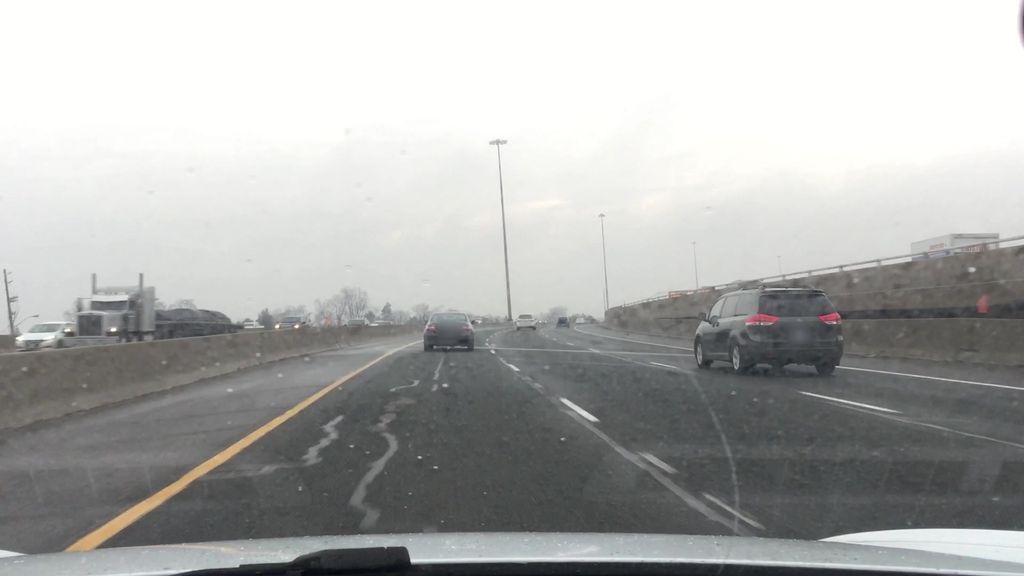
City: toronto